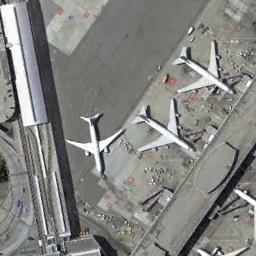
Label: airplane